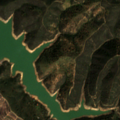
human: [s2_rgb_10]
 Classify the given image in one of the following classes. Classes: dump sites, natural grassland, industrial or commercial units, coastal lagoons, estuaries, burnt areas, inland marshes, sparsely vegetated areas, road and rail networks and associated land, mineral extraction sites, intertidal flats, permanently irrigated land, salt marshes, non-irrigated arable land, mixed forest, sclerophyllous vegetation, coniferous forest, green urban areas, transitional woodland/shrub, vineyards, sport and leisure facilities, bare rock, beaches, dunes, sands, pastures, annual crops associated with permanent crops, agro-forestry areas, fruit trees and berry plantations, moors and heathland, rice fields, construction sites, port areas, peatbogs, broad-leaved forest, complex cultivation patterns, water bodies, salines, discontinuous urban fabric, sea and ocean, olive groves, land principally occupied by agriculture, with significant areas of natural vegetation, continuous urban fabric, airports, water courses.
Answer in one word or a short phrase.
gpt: broad-leaved forest, sclerophyllous vegetation, transitional woodland/shrub, water bodies